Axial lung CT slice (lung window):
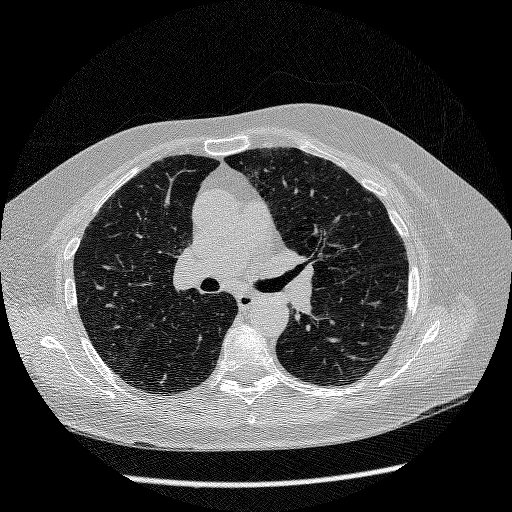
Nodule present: no